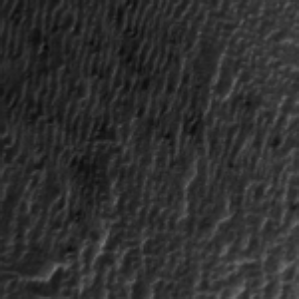
Label: frost